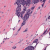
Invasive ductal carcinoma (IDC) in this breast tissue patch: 1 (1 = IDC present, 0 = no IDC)